Question: So I am looking at a program that downloads map tiles. From <URL> I have got a method for c# for getting a tiles grid coordinates from longitude and latitude points that looks like this:
'''
public PointF WorldToTilePos(double lon, double lat, int zoom)
{
PointF p = new PointF();
p.X = (float)((lon + 180.0) / 360.0 * (1 << zoom));
p.Y = (float)((1.0 - Math.Log(Math.Tan(lat * Math.PI / 180.0) +
1.0 / Math.Cos(lat * Math.PI / 180.0)) / Math.PI) / 2.0 * (1 << zoom));
return p;
}
'''
on the same site it states that the mathematics for working this out are:

where z = zoom.
Now my question is what does the << operator do and what does (1 << zoom) mean. Because as far as I can see the c# method is incorrect and (1 << zoom) should be replaced with 'Math.Pow(2,zoom);' in x and 'Math.Pow(2,zoom-1)' for y.
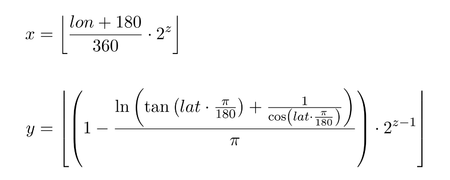
Answer: Its a left shift operator. It is shifting the bits in the number '1' to the left by 'zoom' number of places.
In the context of this '1 << zoom', it is basically creating a power of 2.
If zoom equals '3', then its doing a '2^3':
'''
<PHONE> = 1
After executing 1 << zoom (3)
<PHONE> = 8
'''
As you pointed out, you could replace it with 'Math.Pow', however, bit operations are much, much faster. 'Math.Pow' has to deal with the problem in its general case, dealing with fractional powers and other issues. Bit operations are natural CPU operations, that execute in a single CPU cycle.